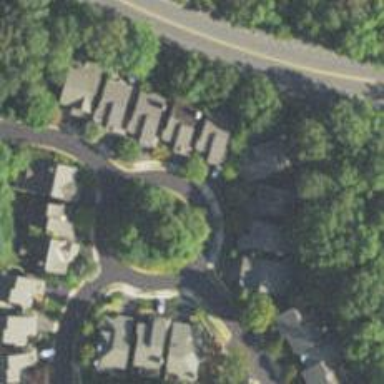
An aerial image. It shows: Residential road that intersects with roundabout.